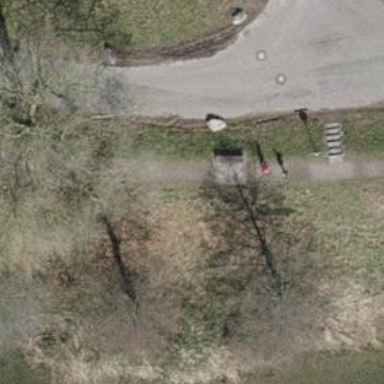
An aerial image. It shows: Brown bench.